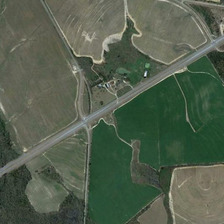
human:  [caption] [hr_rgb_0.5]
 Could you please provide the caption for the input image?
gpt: a freeway separates the farmland in two parts one of which is green and another is grey .

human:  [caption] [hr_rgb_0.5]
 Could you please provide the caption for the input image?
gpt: a freeway separates the farmland in two parts one of which is green and another is grey .

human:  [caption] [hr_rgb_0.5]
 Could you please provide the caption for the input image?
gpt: a straight wide road devides those blocks of farmland with different color .

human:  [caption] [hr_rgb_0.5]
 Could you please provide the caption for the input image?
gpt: there are some stretches of farmland and forest with several roads pass by .

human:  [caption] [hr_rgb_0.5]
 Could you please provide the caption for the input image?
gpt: several large pieces of farmlands are in two sides of a road .